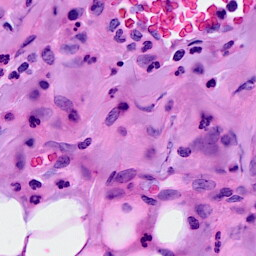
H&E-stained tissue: Breast